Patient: sex F, age 44
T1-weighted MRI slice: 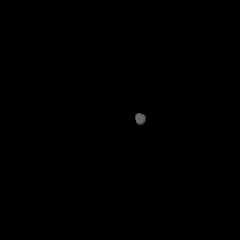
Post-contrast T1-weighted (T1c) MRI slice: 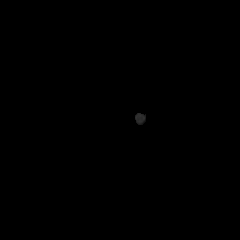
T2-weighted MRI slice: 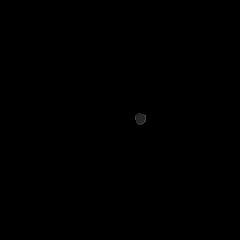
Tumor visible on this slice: no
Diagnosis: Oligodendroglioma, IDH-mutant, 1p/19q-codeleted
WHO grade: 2